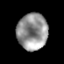
Tissue: prostate
Cell type: T cells
Senescence score: 0.2897
Nuclear area (px): 1089
Mean DAPI intensity: 147.574